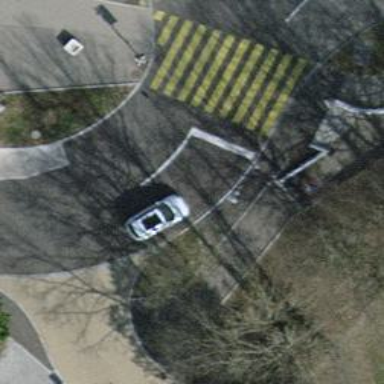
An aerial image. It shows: Road with traffic signals.